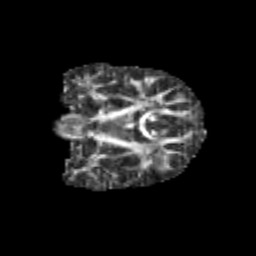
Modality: FA
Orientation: coronal
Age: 10
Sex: female
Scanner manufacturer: siemens
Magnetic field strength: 3 T
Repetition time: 3.8 s
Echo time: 0.07 s